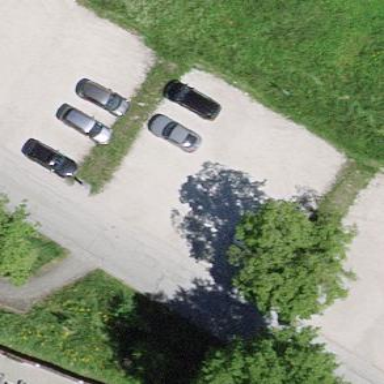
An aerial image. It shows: Street-side parking area.